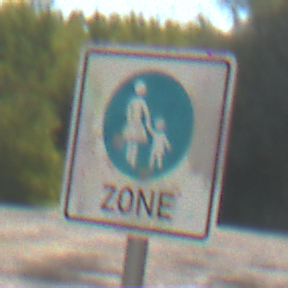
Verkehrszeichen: BeginnFussgaengerzone
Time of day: Midday
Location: Outdoor (Nature)
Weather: Clear
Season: Summer
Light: Natural